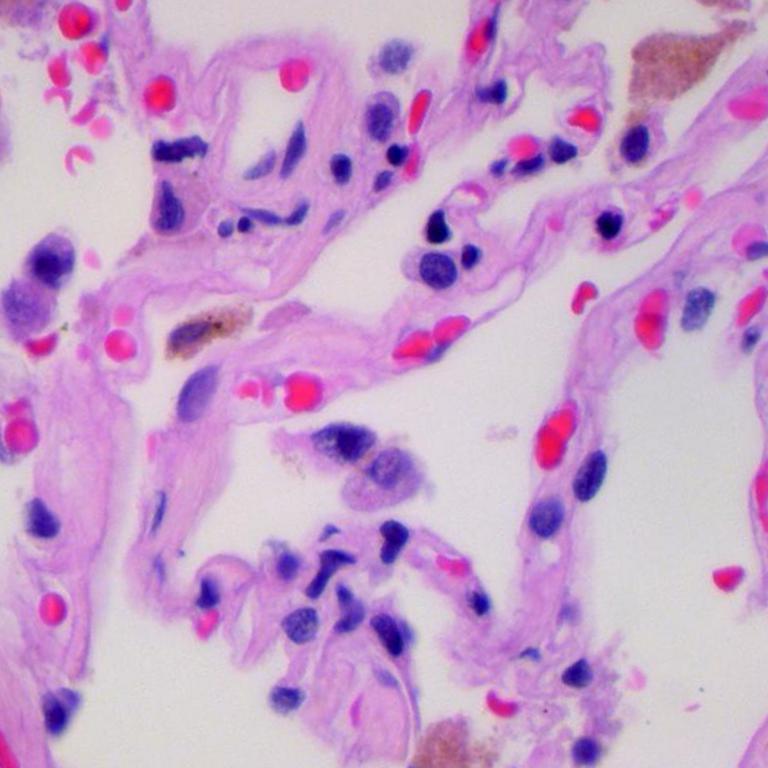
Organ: lung
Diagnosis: benign